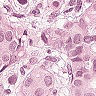
Metastatic tissue present: yes